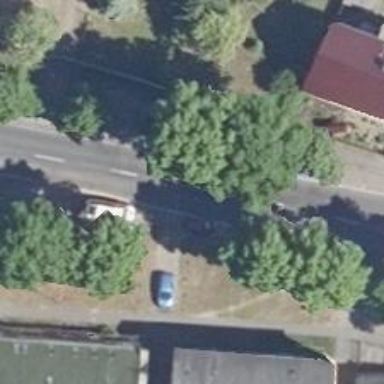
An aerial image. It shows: Secondary road with asphalt surface and separate sidewalk.